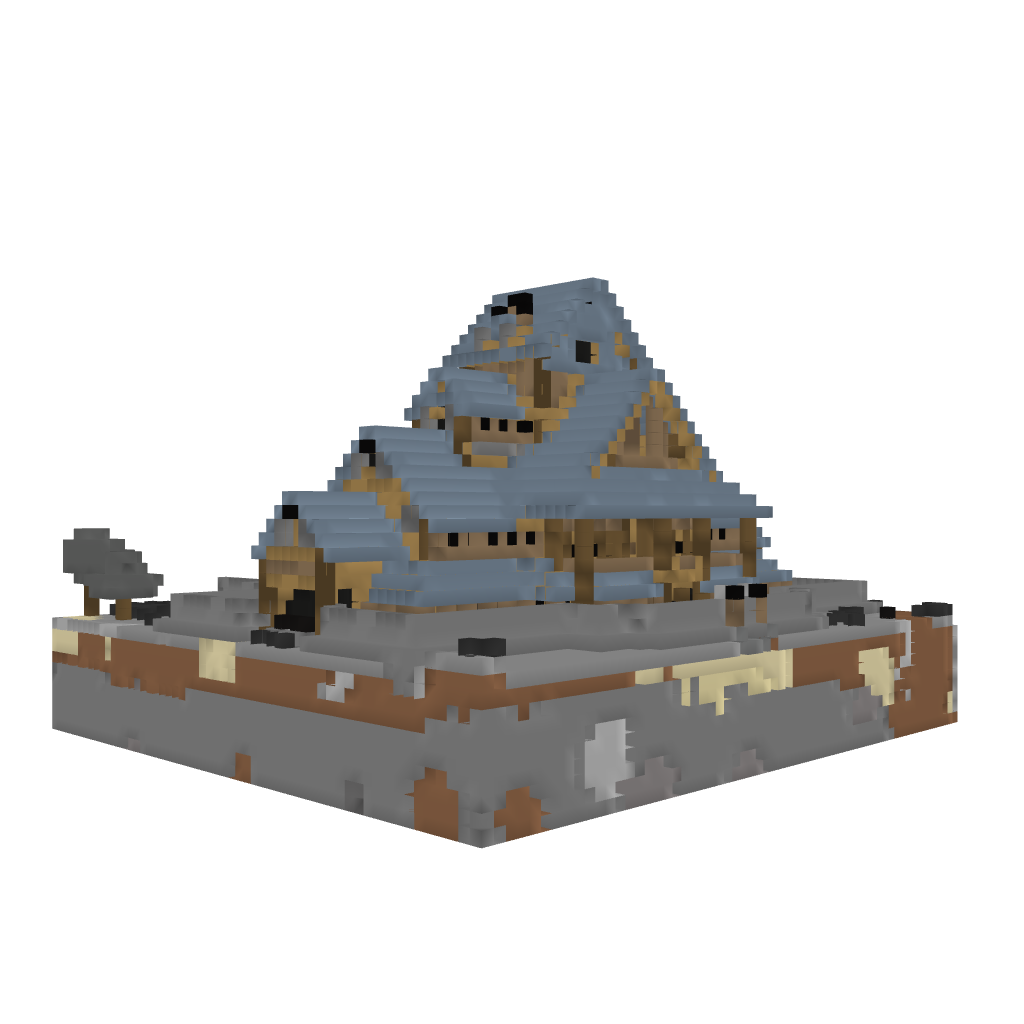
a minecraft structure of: Bighouse [Medieval]